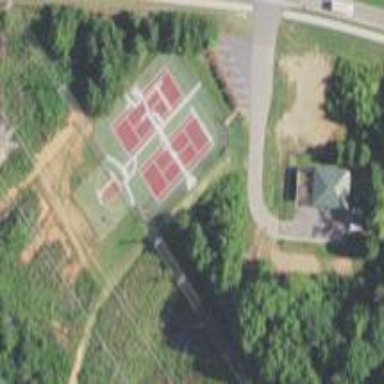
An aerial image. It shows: Tennis court on the leisure land pitch.